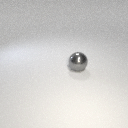
large gray metal sphere